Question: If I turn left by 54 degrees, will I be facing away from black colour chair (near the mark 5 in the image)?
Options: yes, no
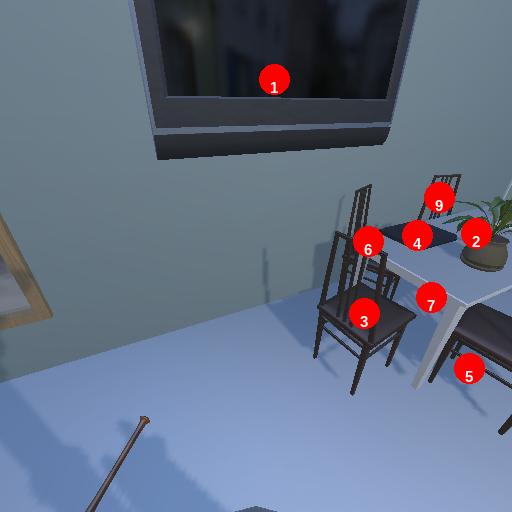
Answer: yes